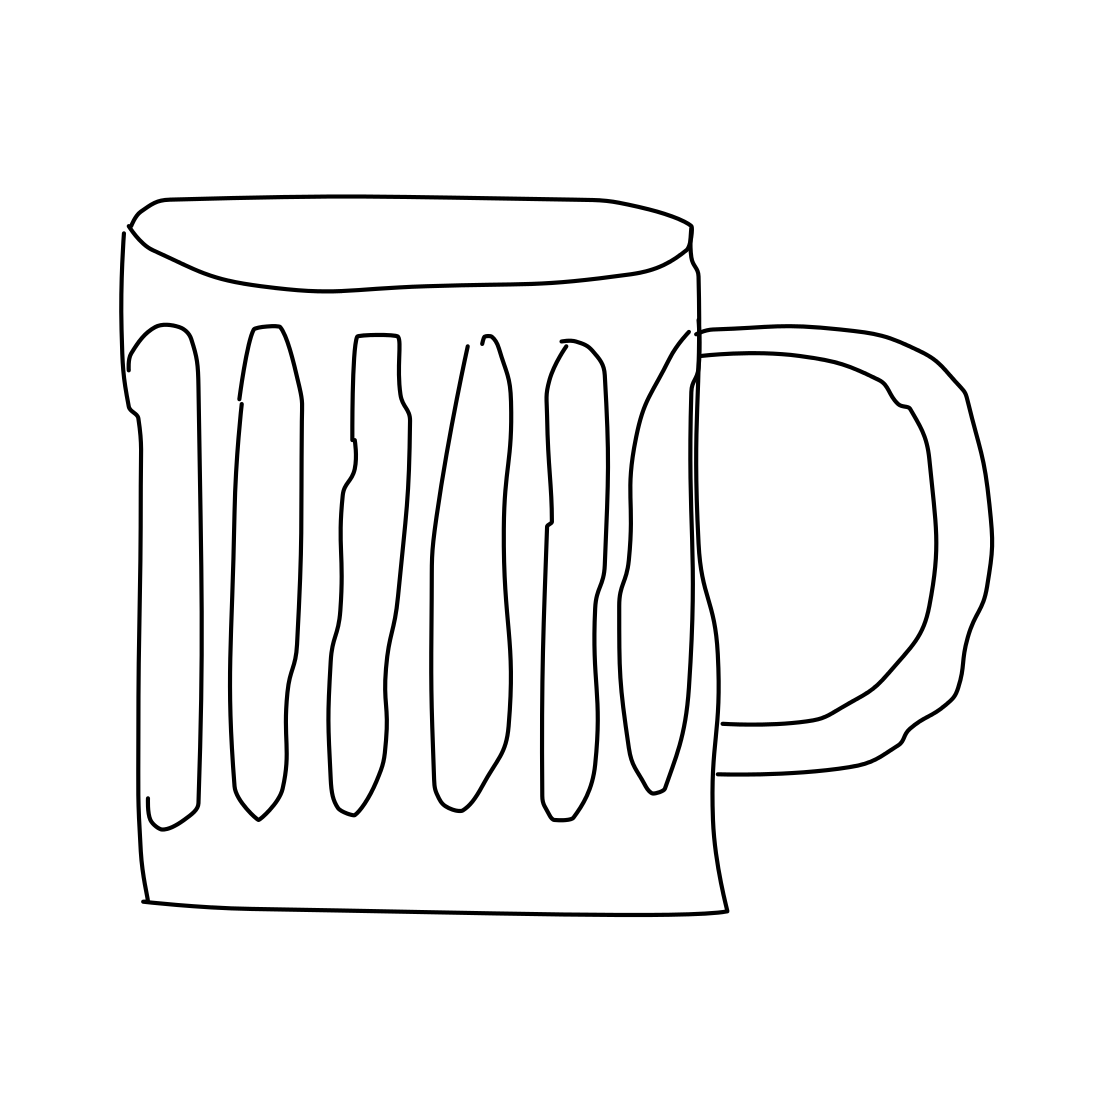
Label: beer-mug